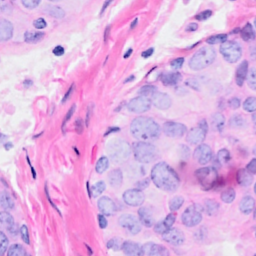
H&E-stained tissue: Breast